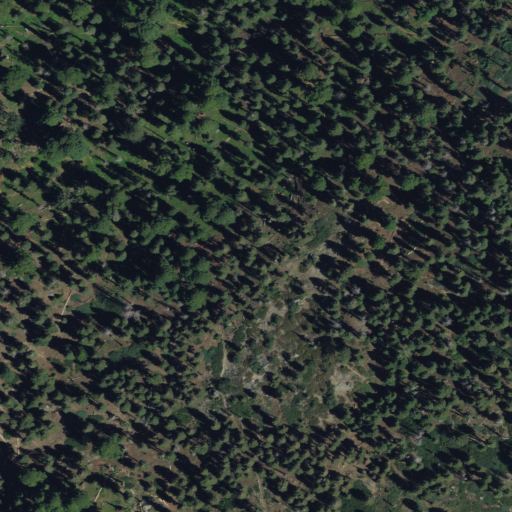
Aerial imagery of mountain in California named Congress Group containing only evergreen forest